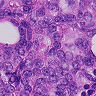
Metastatic tissue present: yes